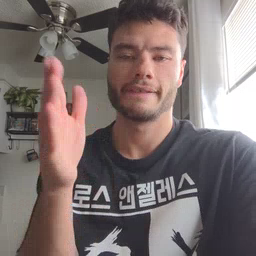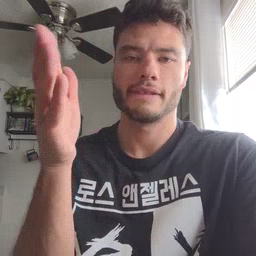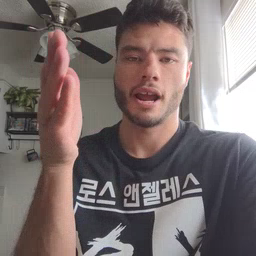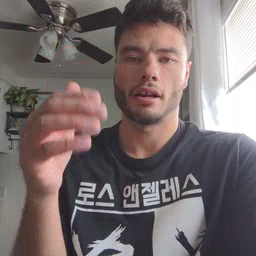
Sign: flag